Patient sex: F
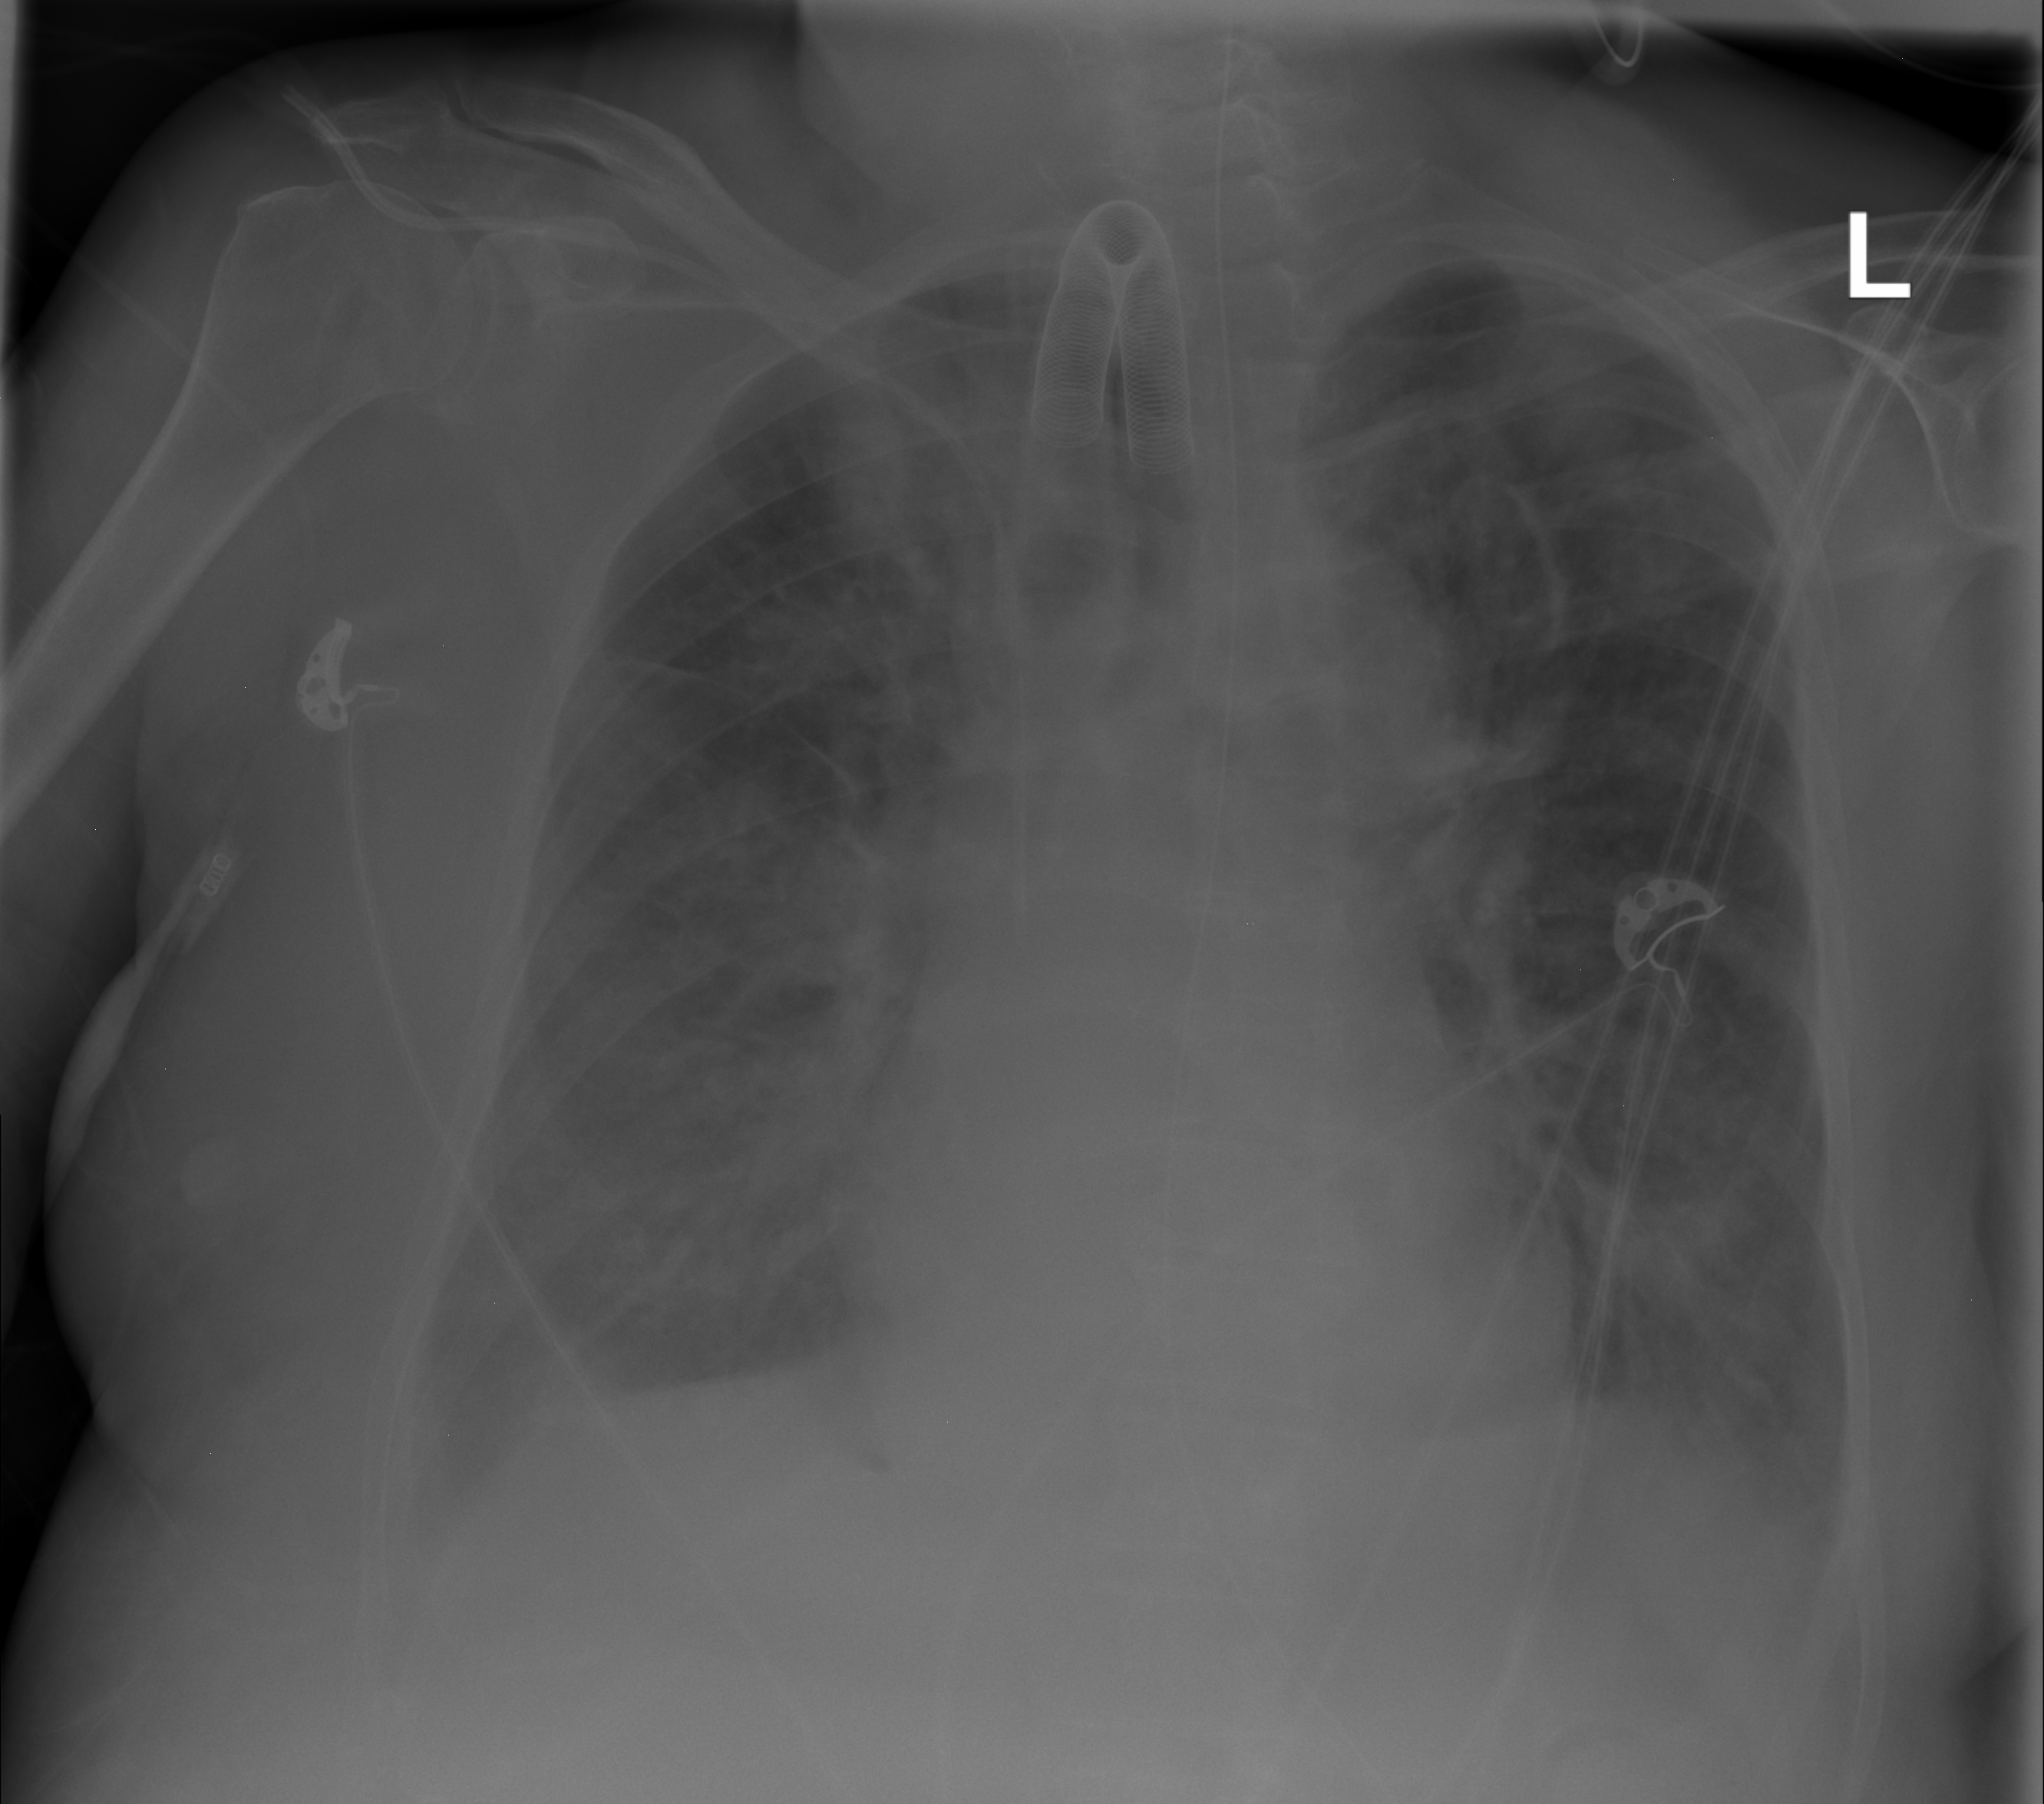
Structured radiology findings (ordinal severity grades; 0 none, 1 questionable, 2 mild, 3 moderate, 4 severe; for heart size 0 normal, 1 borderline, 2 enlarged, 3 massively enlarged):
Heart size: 0
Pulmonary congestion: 2
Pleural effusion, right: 2
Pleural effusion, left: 2
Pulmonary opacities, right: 2
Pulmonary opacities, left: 2
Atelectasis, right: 2
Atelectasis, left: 2